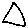
Label: triangle